Question: When I save the Extracted icon I have only 8-bit channel icon. How can I get 32-bit icon?
Here is the code I use:
'''
Public Sub LoadIcon()
Dim path = My.Computer.FileSystem.SpecialDirectories.Desktop + "\icon"
Dim filePath As String = "S:/Windows/explorer.exe"
Dim TheIcon As Icon = IconFromFilePath(filePath)
If TheIcon IsNot Nothing Then
Using stream As New System.IO.FileStream(path + "programicon.ico", IO.FileMode.CreateNew)
TheIcon.Save(stream)
End Using
End If
PictureBox1.Load(path + "programicon.ico")
End Sub
Public Function IconFromFilePath(ByVal filePath As String) As Icon
Dim result As Icon = Nothing
Try
result = Icon.ExtractAssociatedIcon(filePath)
Catch
End Try
Return result
End Function
'''
It's returning this icon:

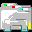
Answer: Try to find the largest icon using shgetfileinfo, maybe if you use 'SHIL_LAST' or 'SHIL_JUMBO' (starting with Windows Vista) you will find 32-bit color icon. More information about 'SHIL_LAST' and 'SHIL_JUMBO' you can find <URL>.